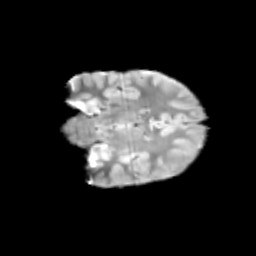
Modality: T2w
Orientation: coronal
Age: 11
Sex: male
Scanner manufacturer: siemens
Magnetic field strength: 3 T
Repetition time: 3.8 s
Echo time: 0.07 s